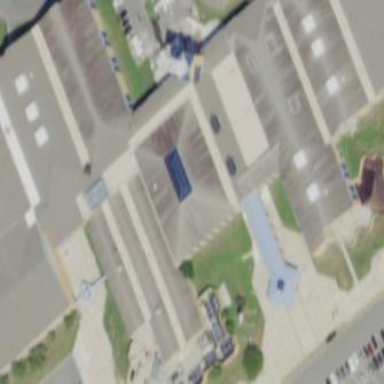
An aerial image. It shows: Close-up view of roof of building.